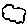
Label: cloud